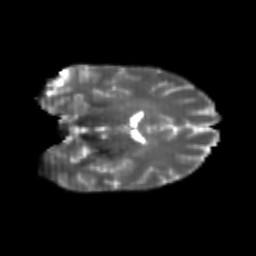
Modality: T2w
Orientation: coronal
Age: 25
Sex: female
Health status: healthy
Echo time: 0.074 s